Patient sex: F
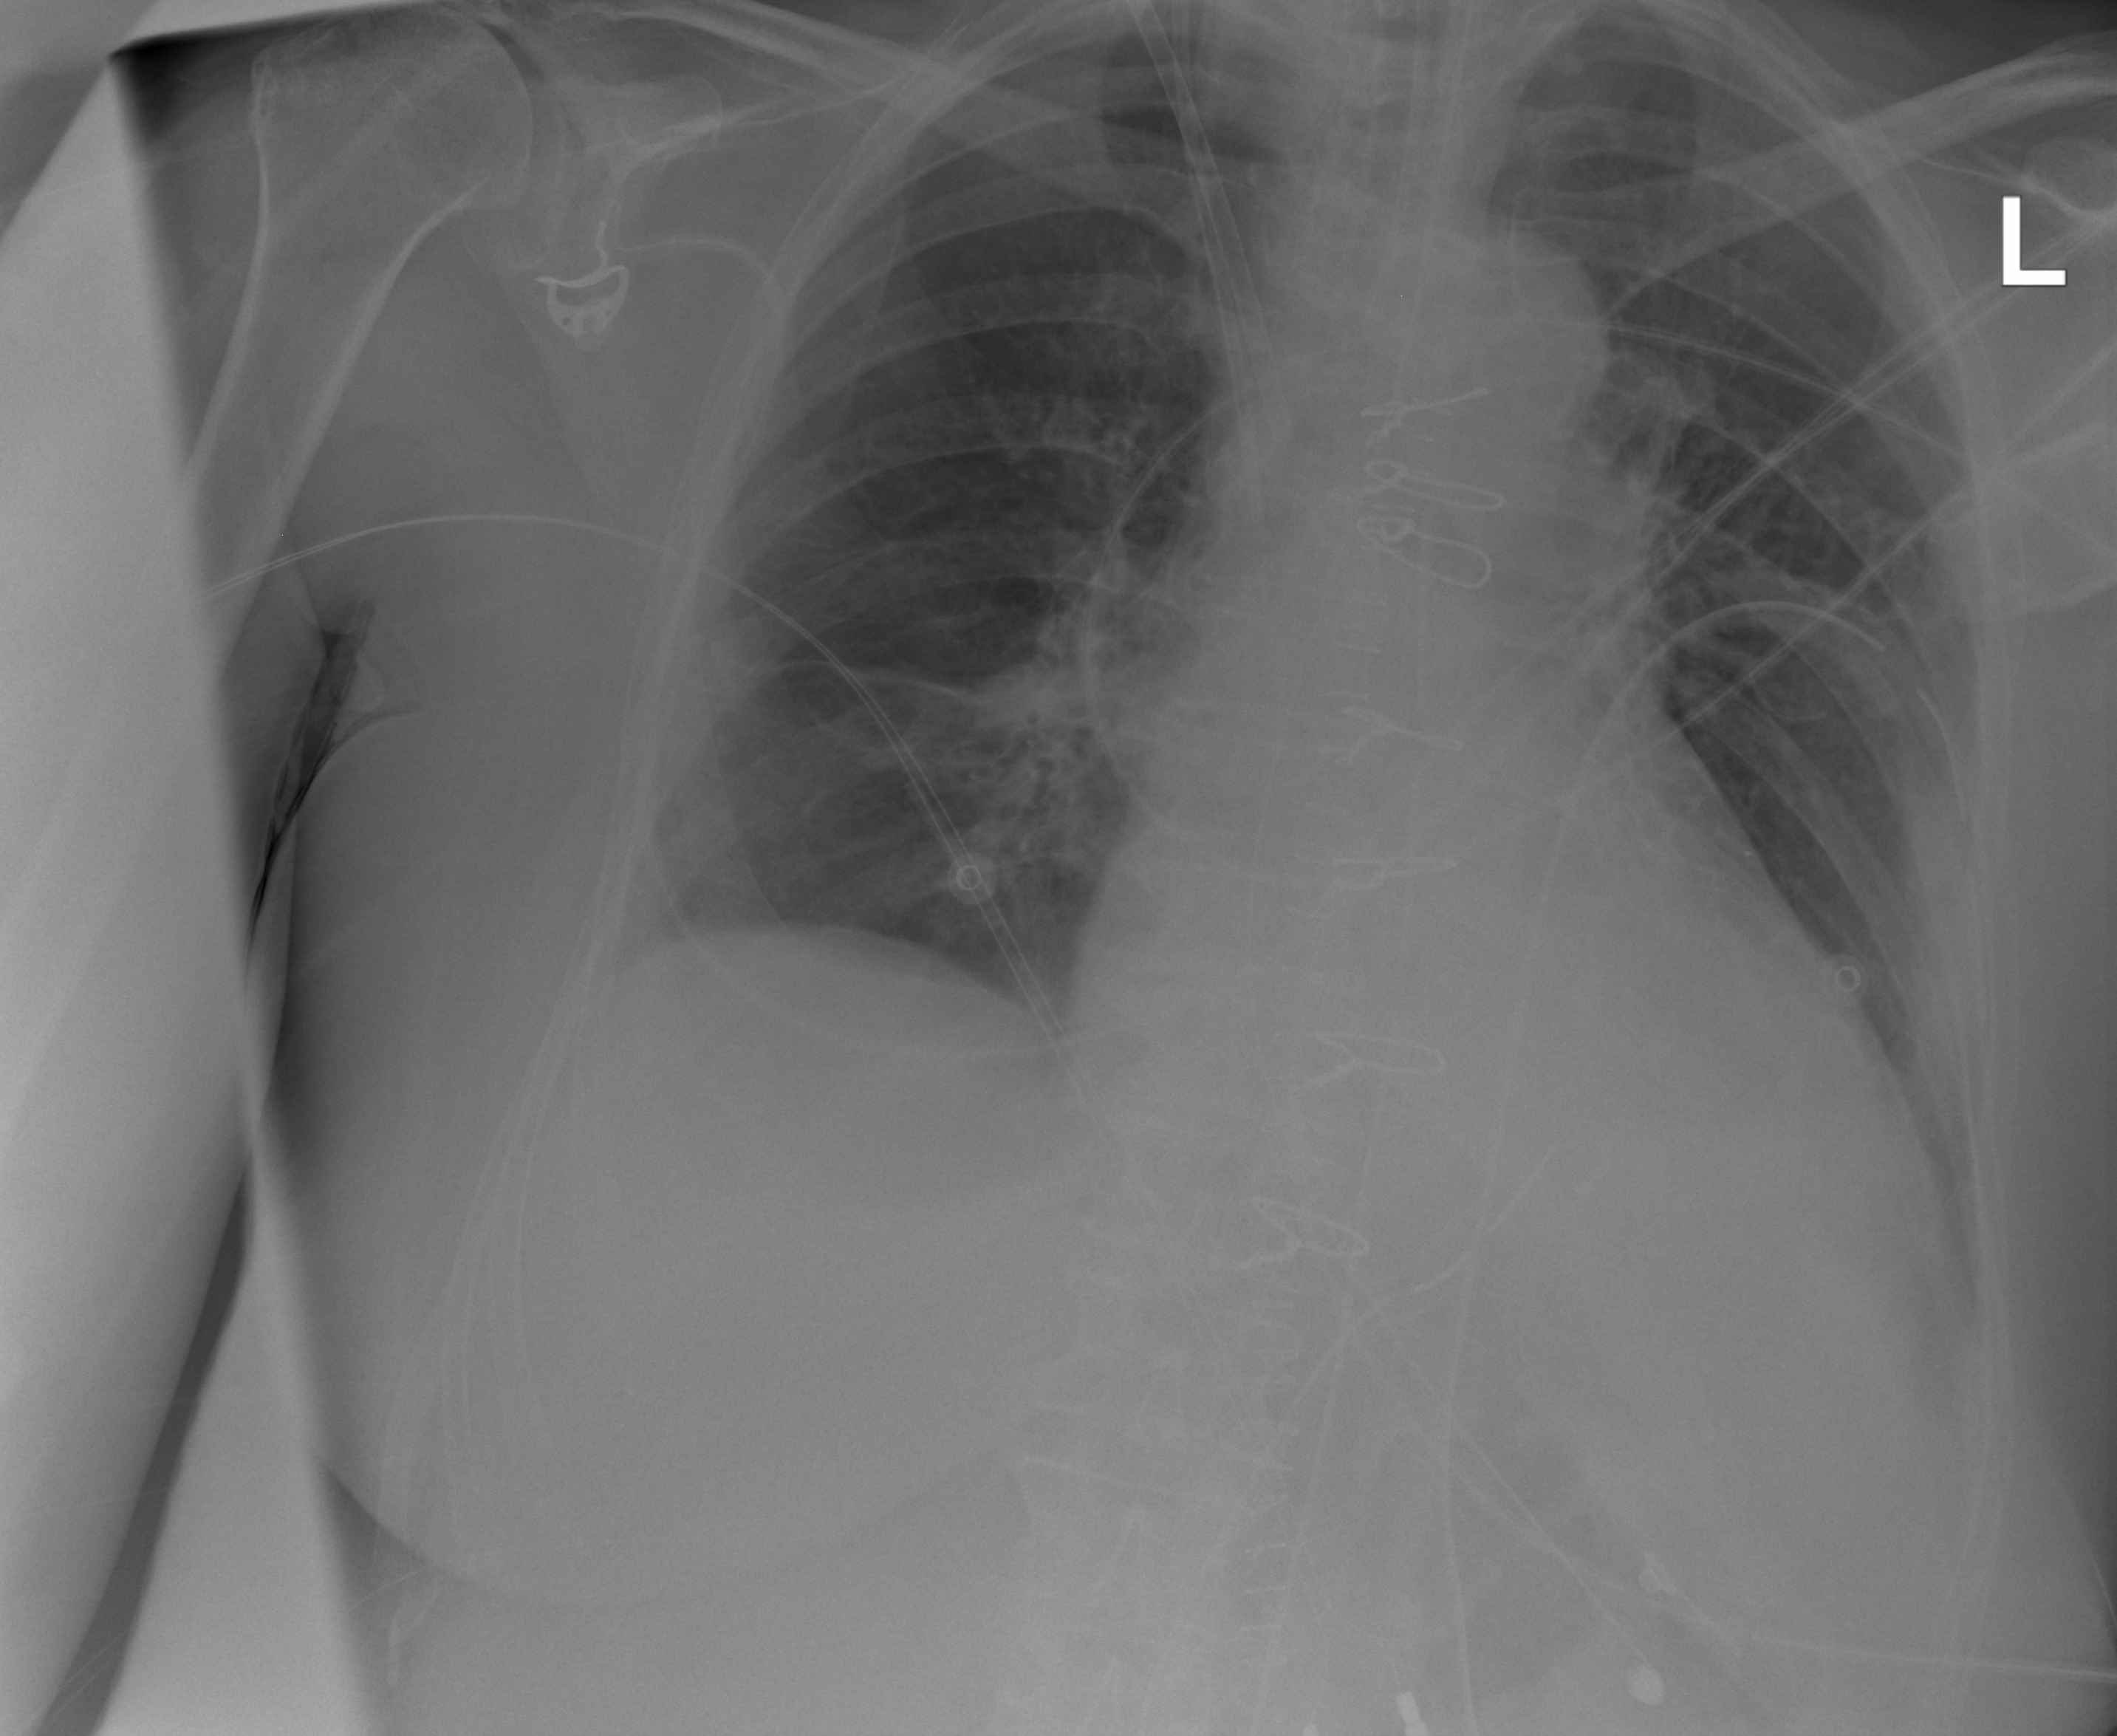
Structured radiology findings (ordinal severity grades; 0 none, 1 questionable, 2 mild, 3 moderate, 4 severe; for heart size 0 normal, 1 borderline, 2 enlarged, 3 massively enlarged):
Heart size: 1
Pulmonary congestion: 0
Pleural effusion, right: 0
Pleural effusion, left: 2
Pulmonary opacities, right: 0
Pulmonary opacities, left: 0
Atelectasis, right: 0
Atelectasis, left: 2